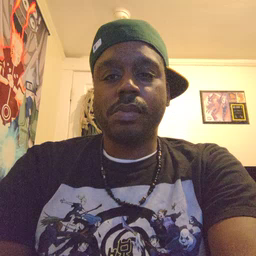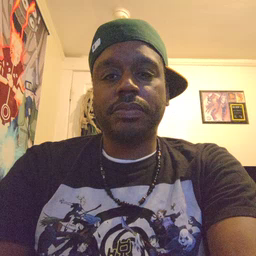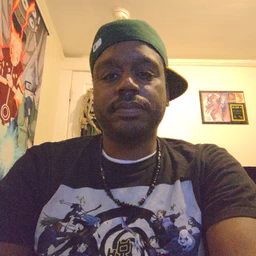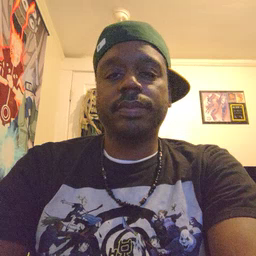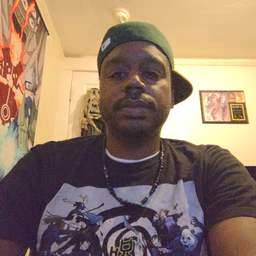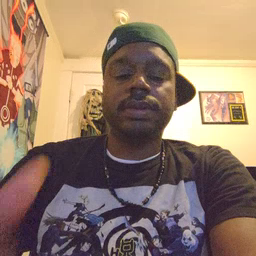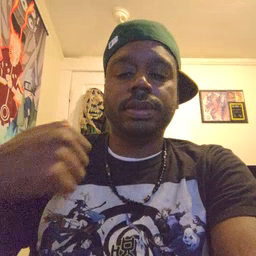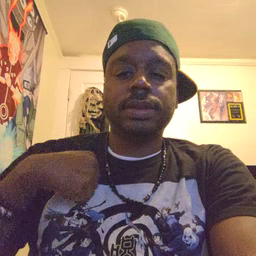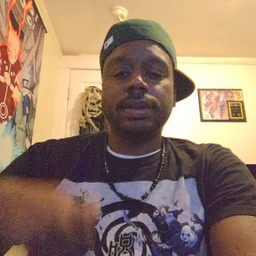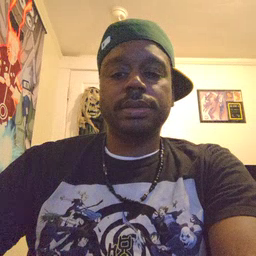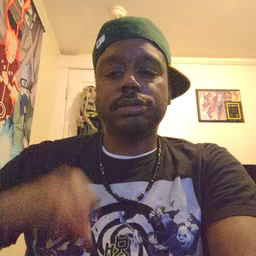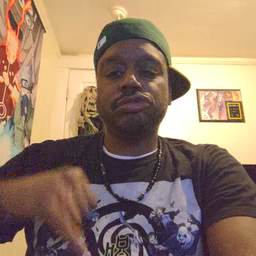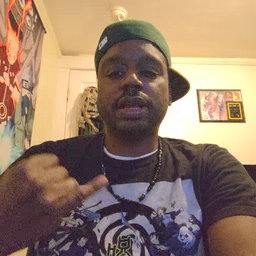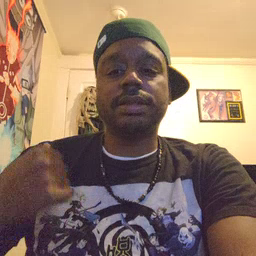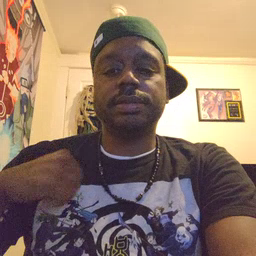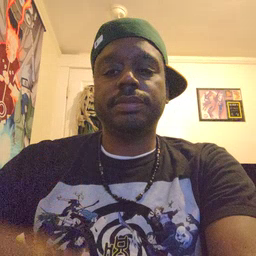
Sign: jacket